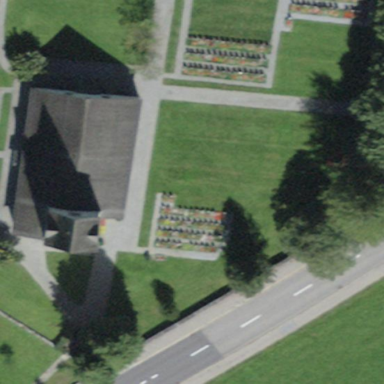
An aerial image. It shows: Cemetery.